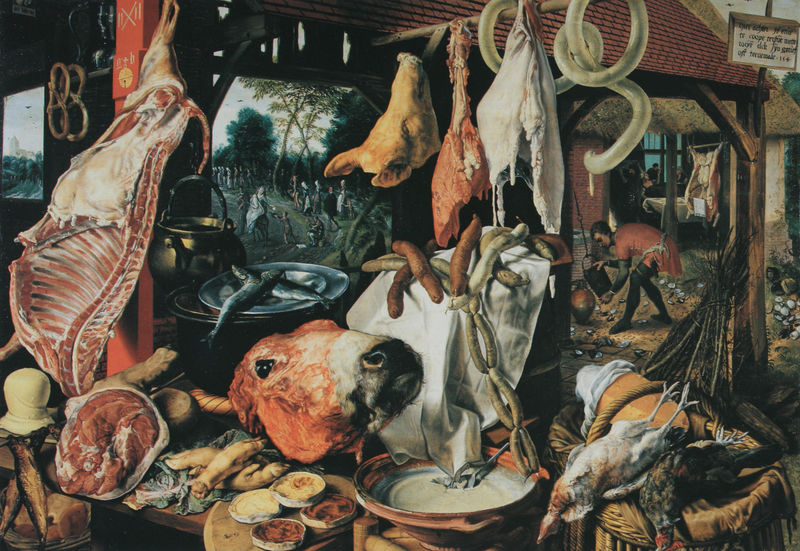
Titel: Fleischerladen, im Hintergrund verteilt die Jungfrau Maria Almosen
Künstler: Pieter Aertsen
Standort: Raleigh (North Carolina)
Institution: North Carolina Museum of Art
Schlagwörter: baum, gemälde, kopf, mann, bäume, menschen, bunt, fenster, dach, haus, hund, tiere, mensch, messer, schüssel, teller, tod, vögel, brunnen, krug, stilleben, stillleben, topf, füße, schrift, kuh, rind, markt, schlacht, pfoten, fleisch, knochen, schild, fleischerei, metzger, metzgerei, schlachten, schlachterei, schwein, küche, fisch, geflügel, wurst, würste, stange, huhn, eimer, brezel, fische, kessel, kalb, gebälk, hühner, brezeln, haxe, schlachtung, soße, schweinskopf, kuhkopf, paste, schweinekopf, breze, korp, schlachtfest, toot, kalbskopf, schlachteri, kuhopf